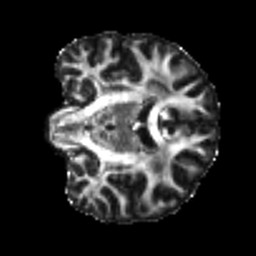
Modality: FA
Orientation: coronal
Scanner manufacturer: siemens
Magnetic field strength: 3 T
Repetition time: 4 s
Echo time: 0.0594 s